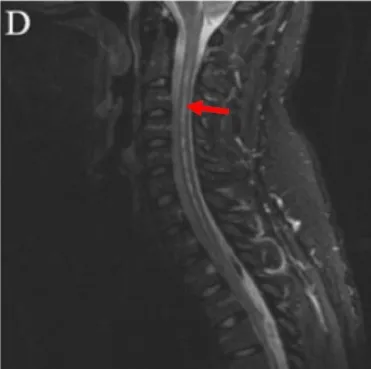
Sagittal T2 cervical MRI at 12 months postoperative, with arrow demonstrating the near-complete resolution of the syringomyelia.
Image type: radiology (mri)